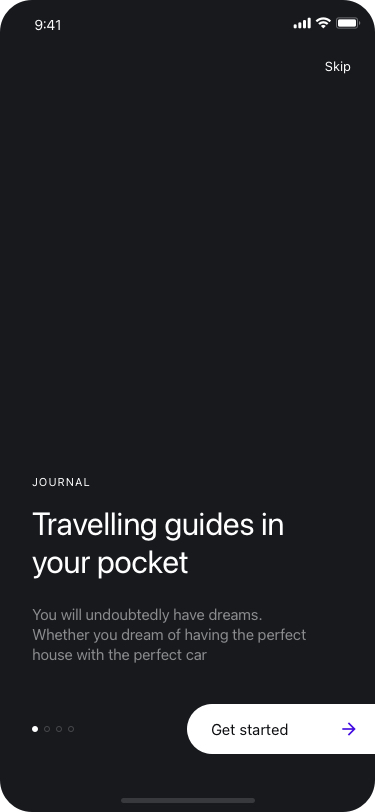
Text in this UI design:
Get started
Travelling guides in your pocket
JOURNAL
You will undoubtedly have dreams. Whether you dream of having the perfect house with the perfect car
Skip